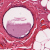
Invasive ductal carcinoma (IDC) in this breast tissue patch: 0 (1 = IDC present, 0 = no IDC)